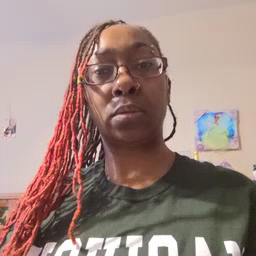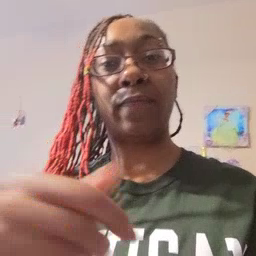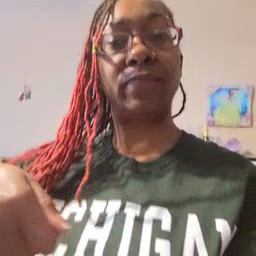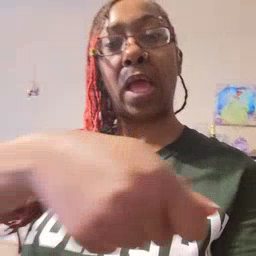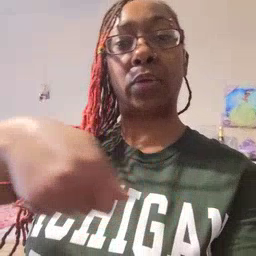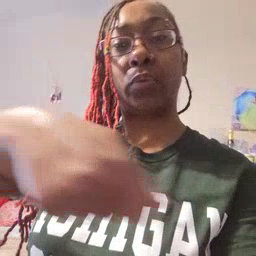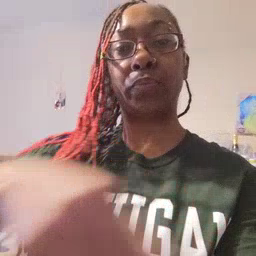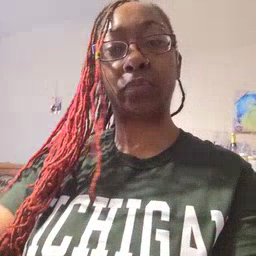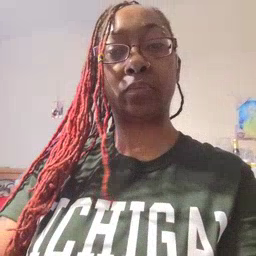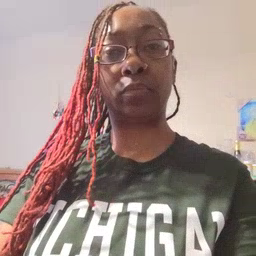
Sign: vacuum